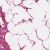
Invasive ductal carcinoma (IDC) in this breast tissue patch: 0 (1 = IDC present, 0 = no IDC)